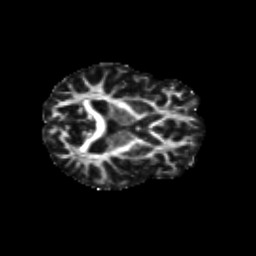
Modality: FA
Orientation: axial
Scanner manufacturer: siemens
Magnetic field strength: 3 T
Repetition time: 9.2 s
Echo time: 0.084 s